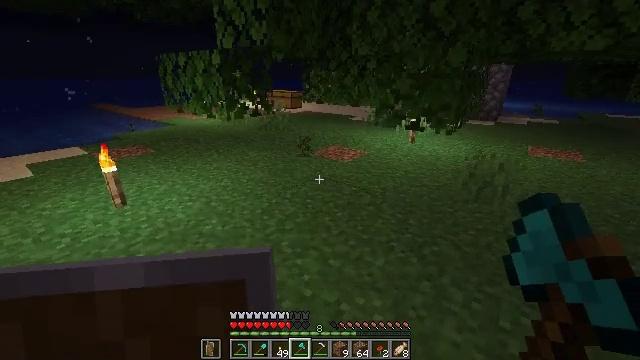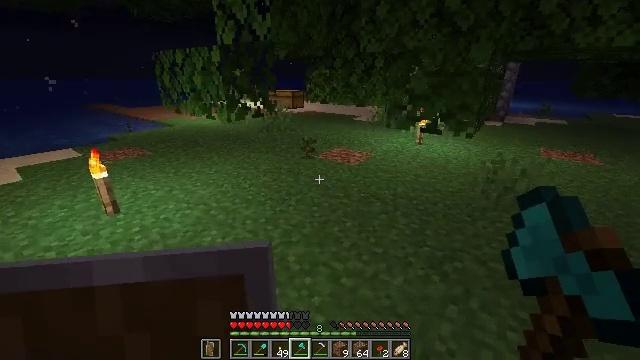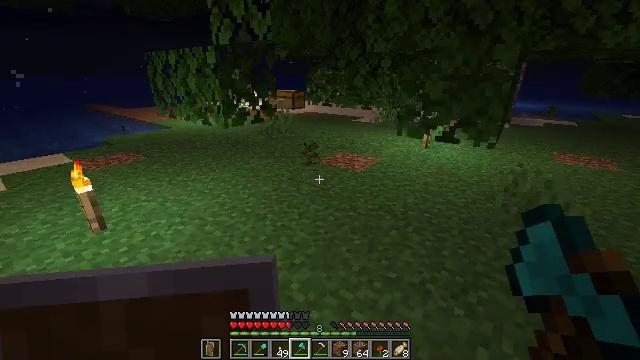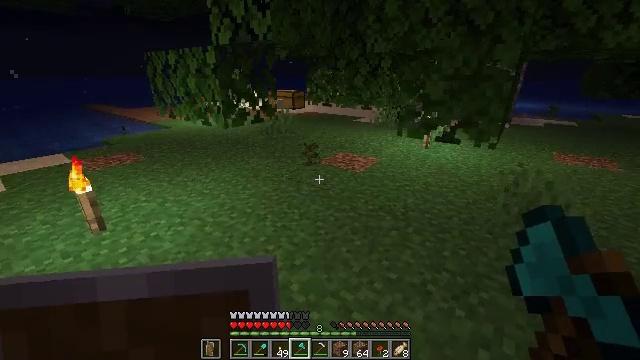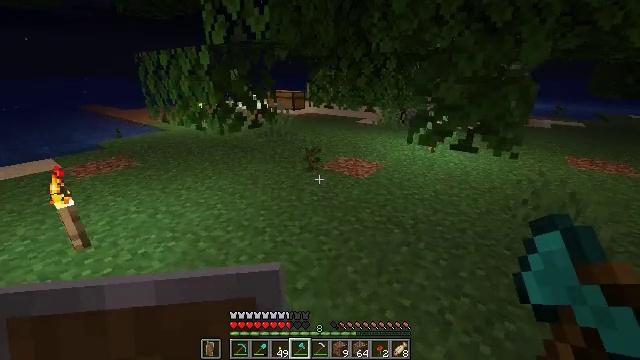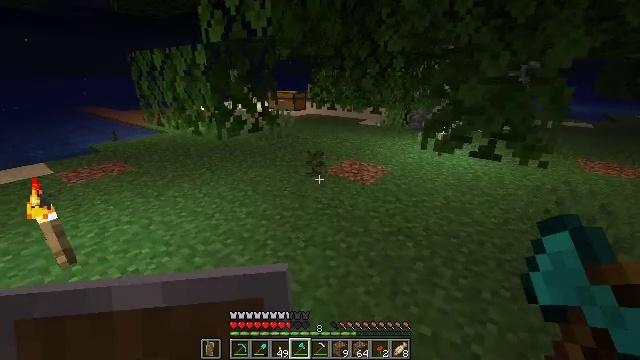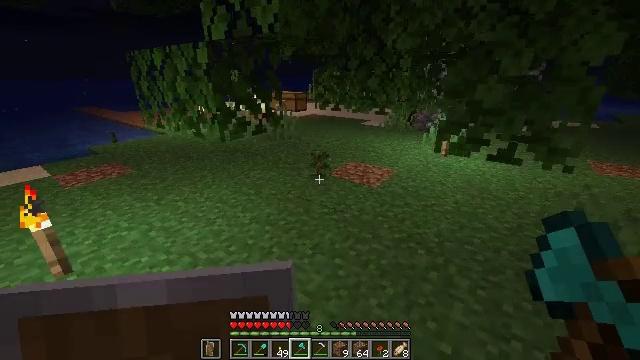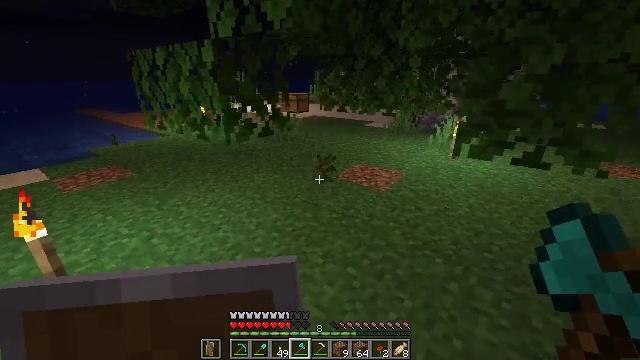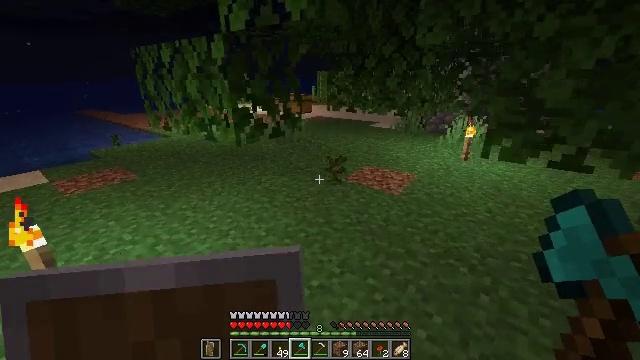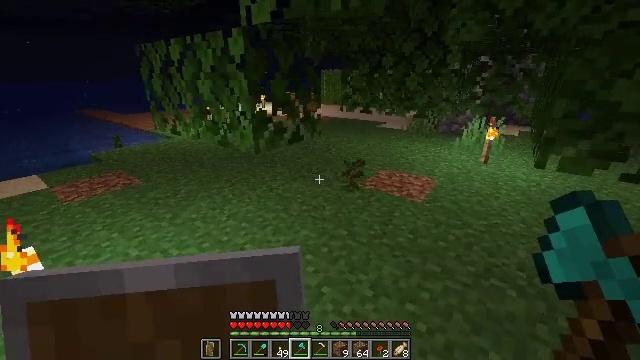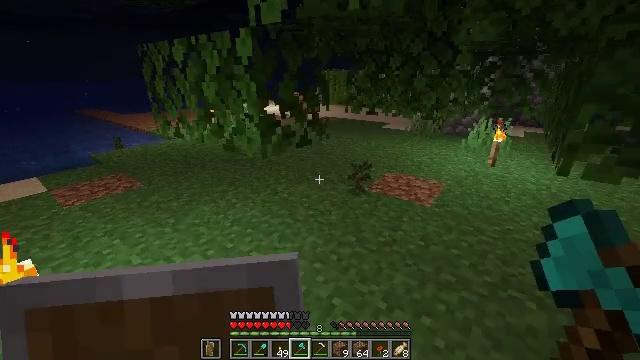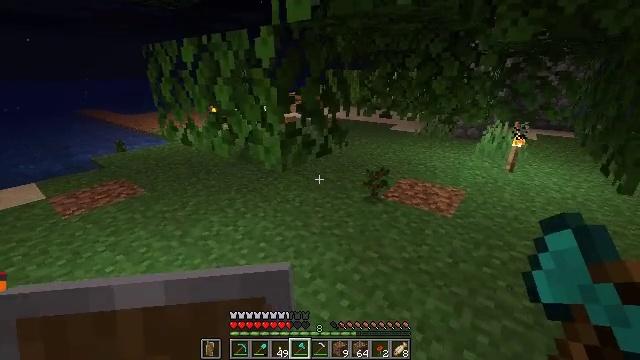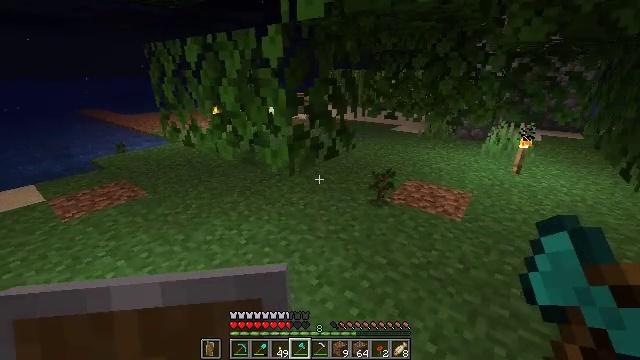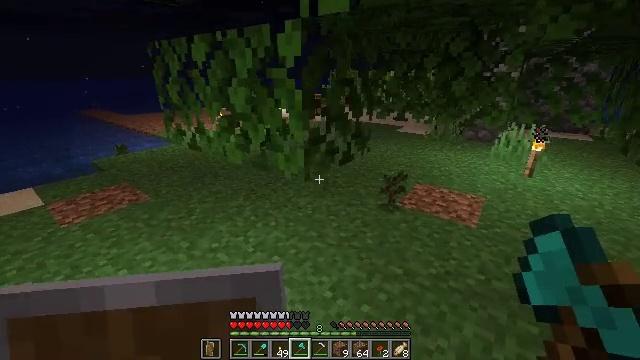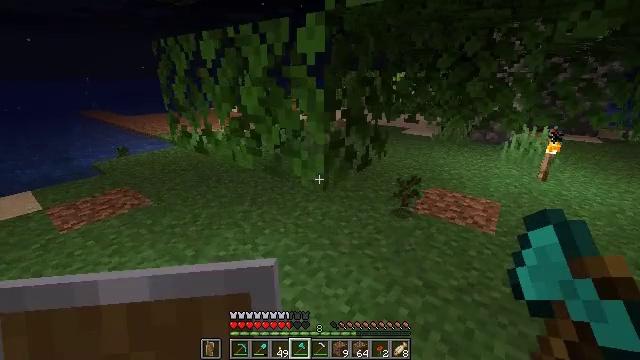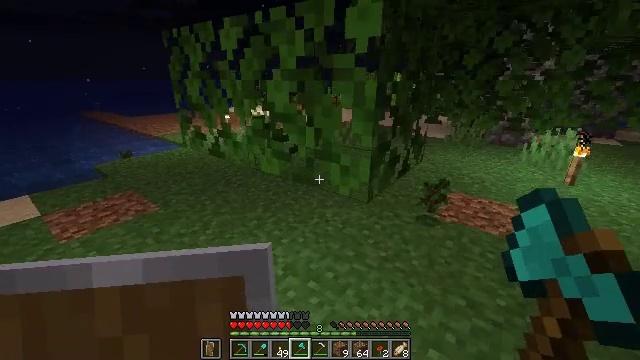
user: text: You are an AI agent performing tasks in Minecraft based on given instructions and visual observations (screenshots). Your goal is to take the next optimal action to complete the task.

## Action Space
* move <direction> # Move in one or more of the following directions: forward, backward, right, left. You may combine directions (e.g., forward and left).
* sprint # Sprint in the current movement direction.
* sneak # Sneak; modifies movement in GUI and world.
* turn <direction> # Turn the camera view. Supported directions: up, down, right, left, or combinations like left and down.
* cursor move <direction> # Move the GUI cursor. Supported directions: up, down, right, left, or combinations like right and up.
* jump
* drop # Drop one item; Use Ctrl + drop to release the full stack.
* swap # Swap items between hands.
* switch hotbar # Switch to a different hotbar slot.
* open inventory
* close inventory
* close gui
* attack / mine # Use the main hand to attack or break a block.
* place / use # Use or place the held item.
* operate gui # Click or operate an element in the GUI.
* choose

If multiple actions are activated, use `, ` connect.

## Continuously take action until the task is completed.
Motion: motion action
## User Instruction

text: Break the sugar cane.
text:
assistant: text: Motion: move forward
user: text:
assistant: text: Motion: move forward
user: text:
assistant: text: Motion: move forward
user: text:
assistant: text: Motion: move forward
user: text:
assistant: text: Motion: move forward and move left
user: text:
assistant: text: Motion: move forward and move left
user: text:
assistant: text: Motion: move forward and move left
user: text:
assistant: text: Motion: move forward and move left
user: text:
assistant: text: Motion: move forward and move left
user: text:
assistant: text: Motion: move forward and move left
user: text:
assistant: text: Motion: move forward and move left
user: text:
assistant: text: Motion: move forward and move left
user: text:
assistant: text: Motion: move forward and move left
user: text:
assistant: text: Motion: move forward and move left
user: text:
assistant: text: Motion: move forward and move left
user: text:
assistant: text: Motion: move forward and move left
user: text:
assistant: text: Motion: move forward and move left
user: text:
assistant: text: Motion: move forward and move left
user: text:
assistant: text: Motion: move forward and move left
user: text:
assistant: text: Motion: move forward and move left
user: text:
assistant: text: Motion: move forward and move left
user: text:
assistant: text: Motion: move forward and move left
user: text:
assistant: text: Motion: move forward and move left
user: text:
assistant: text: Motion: move forward and move left
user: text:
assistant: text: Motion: move forward and move left
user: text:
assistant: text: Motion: move forward and move left
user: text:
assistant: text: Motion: move forward and move left
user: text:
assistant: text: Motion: move forward and move left
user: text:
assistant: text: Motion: move forward and move left
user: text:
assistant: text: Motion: move forward and move left